九年级 · 组合几何学
(本题 3 分)（2022:浙江$\cdot$松阳县教育局教研室二模）正方形 $A B C D$ 中, 两条对角线交于点 $O$, 点 $E$ 为边 $B C$ 的中点, 过点 $D$ 作 $D F \perp A E$, 交 $A B$ 于点 $F$, 交 $O A$ 于点 $M$, $A E$ 与 $B D$ 交于点 $N$, 记 $p=\frac{B F}{O M}, q=\frac{B N}{O N}, r=\frac{A N}{E N}$, 则有 ( )
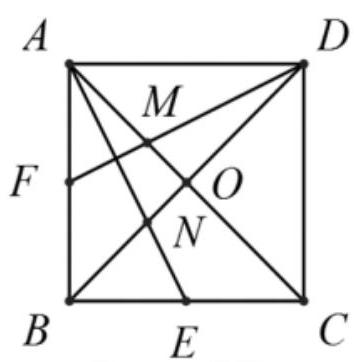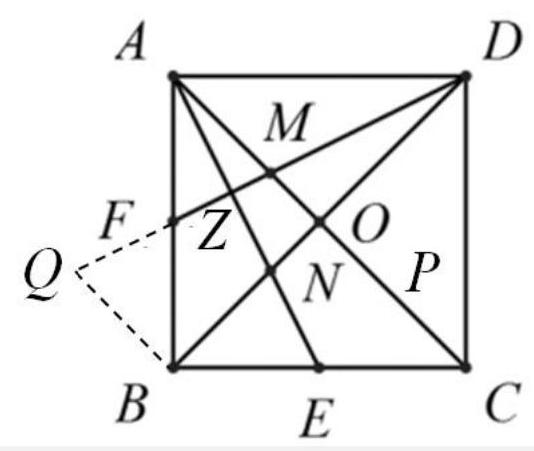
A. $p=q>r$B. $p>q=r$C. $p<q=r$D. $p=q=r$
答案: B
解析: B【分析】根据正方形的性质,推导得q=2,,根据相似三角形的性质,推导得r=2,再根据相似三角形的性质,通过证明triangleQBFsimtriangleAMF,得p>2,从而完成求解.【详解】过点B作BQ//AC,延长DF交BQ于点Q,点Z为DF与AE的交点because正方形ABCD,两条对角线交于点O,thereforeBE//AD,quadAB=BC=CD=AD,quadOA=OB=OC=ODbecause点E为边BC的中点thereforefracBEAD=fracBNND=frac12becauseND=OD+ON=OB+ON=BN+2ONthereforefracBNBN+2ON=frac12thereforefracBNON=2thereforeq=2becauseBE//ADthereforeangleNAD=angleNEB,quadangleNDA=angleNBEthereforetriangleADNsimtriangleEBNbecause点E为边BC的中点thereforefracANNE=fracADBE=2thereforer=2becauseOB=ODbecauseOM//QBthereforeBQ=2OMthereforefracBQOM=2becauseangleFZA=90^circ,angleABE=90^circ,angleFAZ=angleEABthereforetriangleAFZbacksimtriangleAEBthereforefracAZAB=fracFZBEthereforefracAZFZ=fracABBE=2thereforeFZ=frac12AZbecauseangleAZM=angleAON=90^circ,angleMAZ=angleNAOthereforetriangleAMZsimtriangleANOthereforefracAZAO=fracZMONthereforefracAZZM=fracAOONbecauseAO=BO=BN+ON,quadBN=2ONthereforefracAZZM=fracBN+ONON=3thereforeZM=frac13AZbecauseFZ=frac12AZthereforeFZ>ZMthereforeAZ>AMbecauseQB//AMthereforeangleFQB=angleFMA,quadangleFBQ=angleFAMthereforetriangleQBFsimtriangleAMFthereforefracQBAM=fracBFAFthereforefracQBBF=fracAMAF<1thereforeQB<BFbecausefracBQOM=2thereforefracQBOM>2thereforep>2thereforep>q=r故选：B.【点睛】本题考查了正方形、相似三角形的知识;解题的关键是熟练掌握相似三角形的性质，从而完成求解.